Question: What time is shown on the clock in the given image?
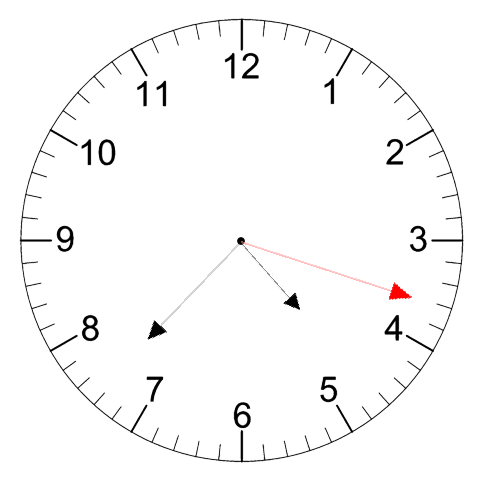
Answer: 04:37:18